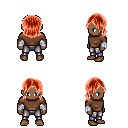
a pixel art fantasy rpg character, male body template, human, dark skin, brown long-sleeve shirt, metal pants, red long bangs hairstyle, white cloth bandages, four views (front, back, left, right), 2x2 character sprite sheet, small pixel art, hard edges, no anti-aliasing